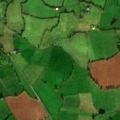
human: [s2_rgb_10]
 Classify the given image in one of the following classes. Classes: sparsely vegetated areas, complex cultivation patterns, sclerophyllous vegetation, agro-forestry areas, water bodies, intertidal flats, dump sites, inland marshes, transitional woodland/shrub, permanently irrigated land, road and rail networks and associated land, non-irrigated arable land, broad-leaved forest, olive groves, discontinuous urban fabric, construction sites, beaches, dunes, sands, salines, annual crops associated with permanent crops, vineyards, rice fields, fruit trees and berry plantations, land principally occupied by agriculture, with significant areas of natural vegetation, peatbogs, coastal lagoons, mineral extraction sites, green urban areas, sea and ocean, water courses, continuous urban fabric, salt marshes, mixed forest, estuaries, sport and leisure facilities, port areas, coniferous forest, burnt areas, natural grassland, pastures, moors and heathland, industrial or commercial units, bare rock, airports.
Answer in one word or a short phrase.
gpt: pastures